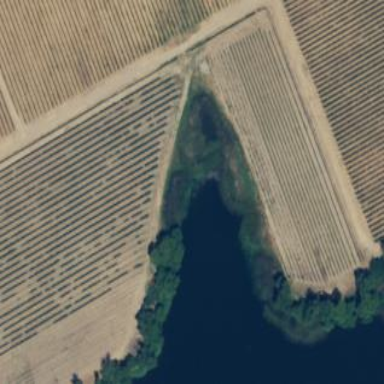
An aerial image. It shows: Vineyard growing wine grapes.